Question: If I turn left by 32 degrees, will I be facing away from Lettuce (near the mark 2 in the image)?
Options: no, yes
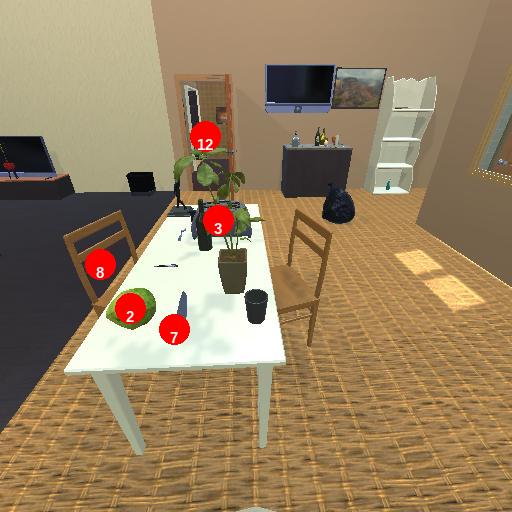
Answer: no